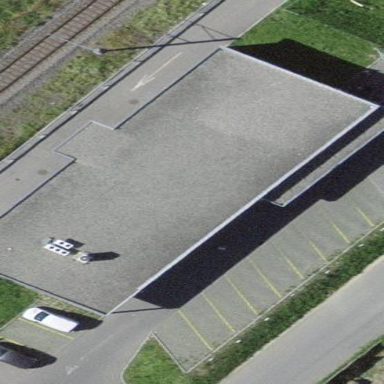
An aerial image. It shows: Supermarket located in building.